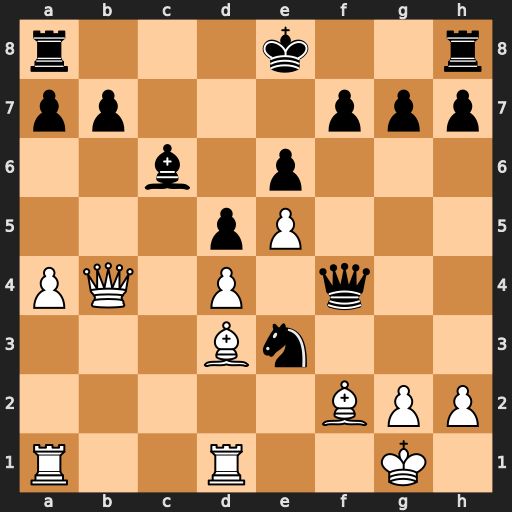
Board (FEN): r3k2r/pp3ppp/2b1p3/3pP3/PQ1P1q2/3Bn3/5BPP/R2R2K1
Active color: w
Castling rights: kq
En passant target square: -
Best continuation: Qd2 Nxg2 Kxg2